Question: I am using a 'UISplitViewController' on 'ARC'.
I setup the controller in my 'AppDelegate', then make it the 'rootViewController'. I have made sure to make it a 'property':
'''
@property (strong, nonatomic) UISplitViewController *splitViewController;
'''
Setting the root and detail using the 'viewControllers' property works fine when first creating. And it works fine again when setting a second time, but I get a crash on the third time I try setting the 'viewControllers' property.
Here is how I set those:
'''
Screens *edit = [[Screens alloc] initWithStyle:UITableViewStyleGrouped];
UINavigationController *c = [[UINavigationController alloc] initWithRootViewController:edit];
if ([Utility isIpad]) {
Map *a = (Map *)[[MyAppDelegate instance].splitViewController.viewControllers objectAtIndex:0];
NSArray *viewControllers = [NSArray arrayWithObjects:a, c, nil];
UISplitViewController *splitView = [MyAppDelegate instance].splitViewController;
splitView.viewControllers = viewControllers;// <--- Crashes here
} else {
[self presentModalViewController:c animated:YES];
}//end
'''
Why would it crash when I try to set the 'viewControllers' property? It almost seems like it is released, but I know that the 'splitViewController' is still there...
Could this be something to do with ARC?

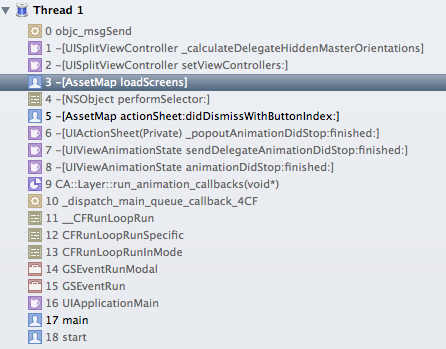
Answer: I had the same error just now. In my case the problem was that I had originally set up the detail view controller to be a delegate of the 'UISplitViewController'. Then I refactored to make the root view controller handle things, but I forgot to remove the connection from the '.xib' file.
So, when I set 'splitView.viewControllers' the first time everything worked, but then my original detail controller would get released and the 'UISplitViewController' was left with a bad pointer as 'delegate'. The next time I set the 'viewControllers' property, the 'UISplitViewController' tried to call its delegate through the pointer and crashed.
You write that you set up the controller in your app delegate, so this may not be exactly the same problem you had. Still, double check to make sure the 'delegate' property of the 'UISplitViewController' is set correctly!